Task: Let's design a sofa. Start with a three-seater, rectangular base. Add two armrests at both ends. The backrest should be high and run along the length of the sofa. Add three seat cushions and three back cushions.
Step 241:
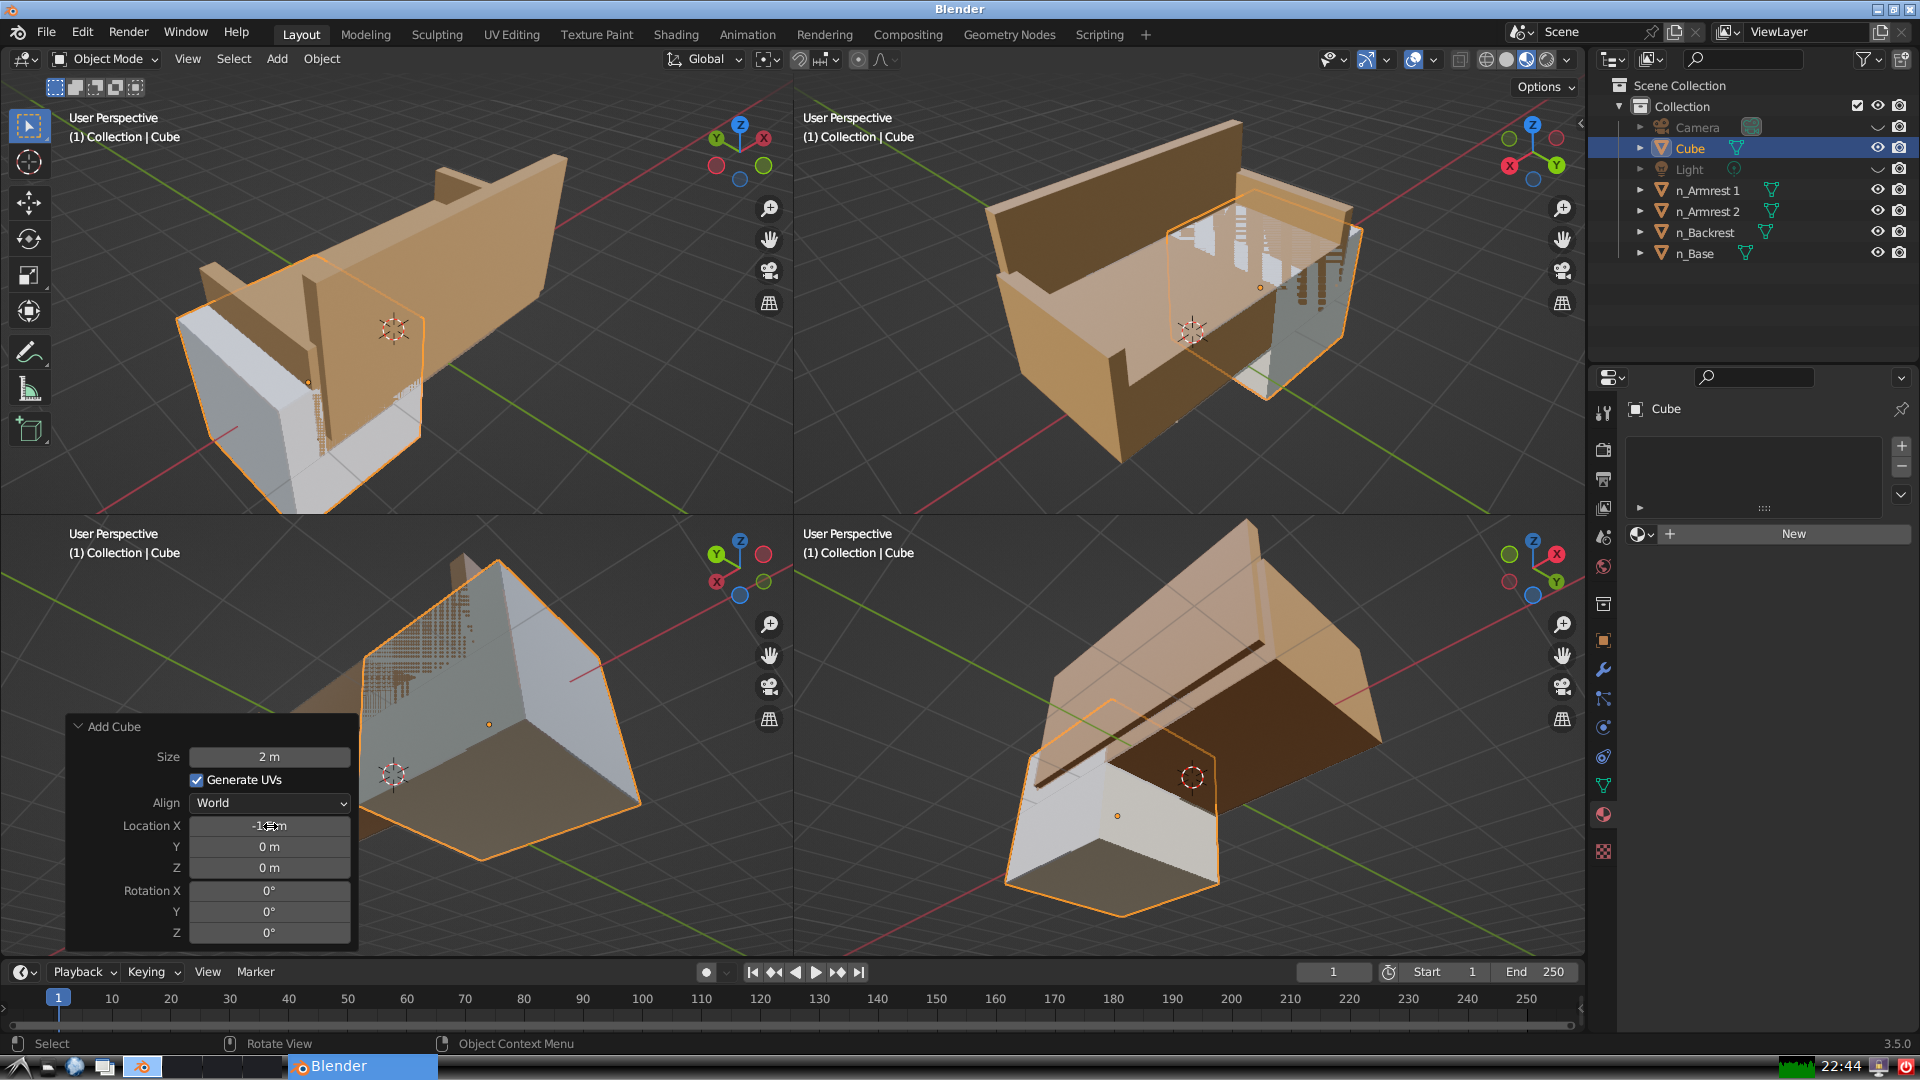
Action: {"mouse_move": [270, 847]}